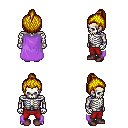
a pixel art fantasy rpg character, male body template, skeleton, lavender cape, red pants, blonde short topknot hairstyle, maroon shoes, four views (front, back, left, right), 2x2 character sprite sheet, small pixel art, hard edges, no anti-aliasing